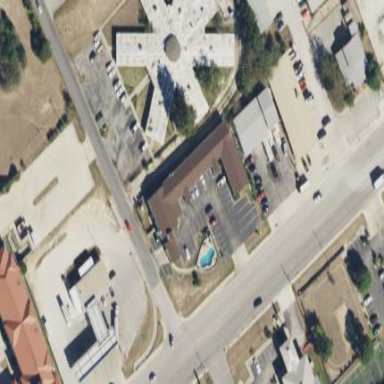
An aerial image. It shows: Hotel building.